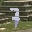
Label: 7